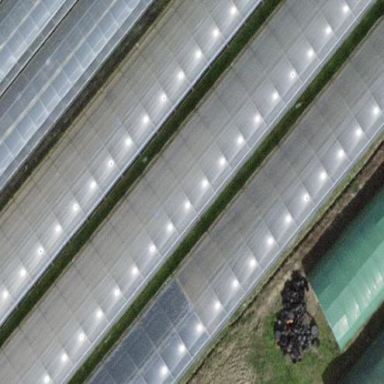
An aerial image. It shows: Greenhouse.